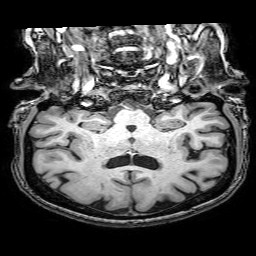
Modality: T1w
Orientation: sagittal
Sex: female
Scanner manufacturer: philips
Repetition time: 0.008143 s
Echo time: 0.00373 s